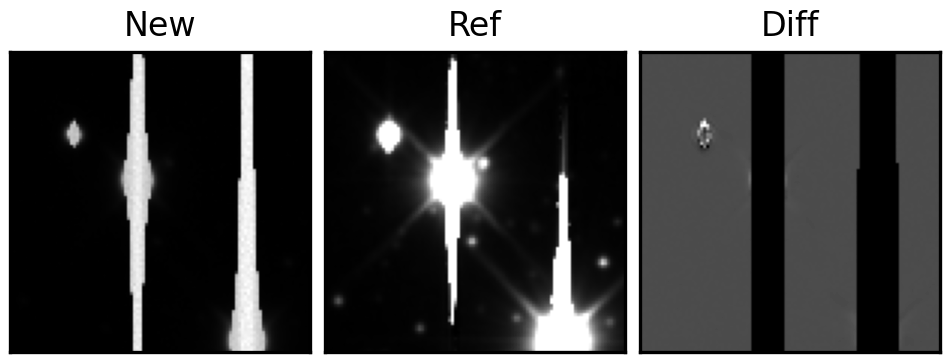
Label: bogus